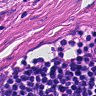
Metastatic tissue present: yes